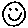
Label: smiley face